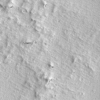
Label: not_dusty